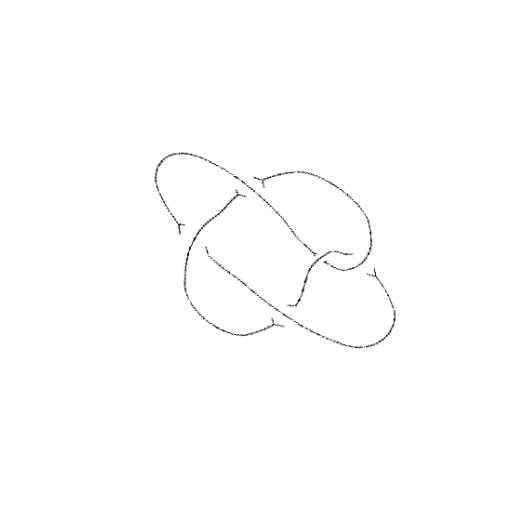
Crossing number: 5